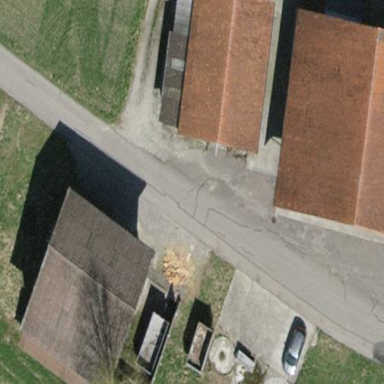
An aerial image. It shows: Shed building.